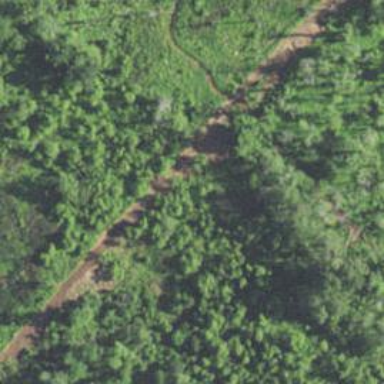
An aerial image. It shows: Track road on bridge.